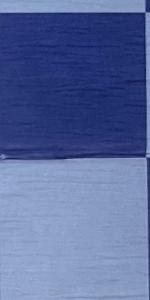
Label: Empty